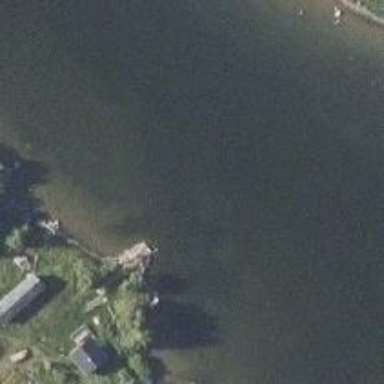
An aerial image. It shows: Man-made pier.